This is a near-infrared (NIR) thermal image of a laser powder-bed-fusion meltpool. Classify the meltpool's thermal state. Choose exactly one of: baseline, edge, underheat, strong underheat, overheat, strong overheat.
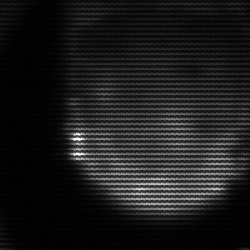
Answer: edge